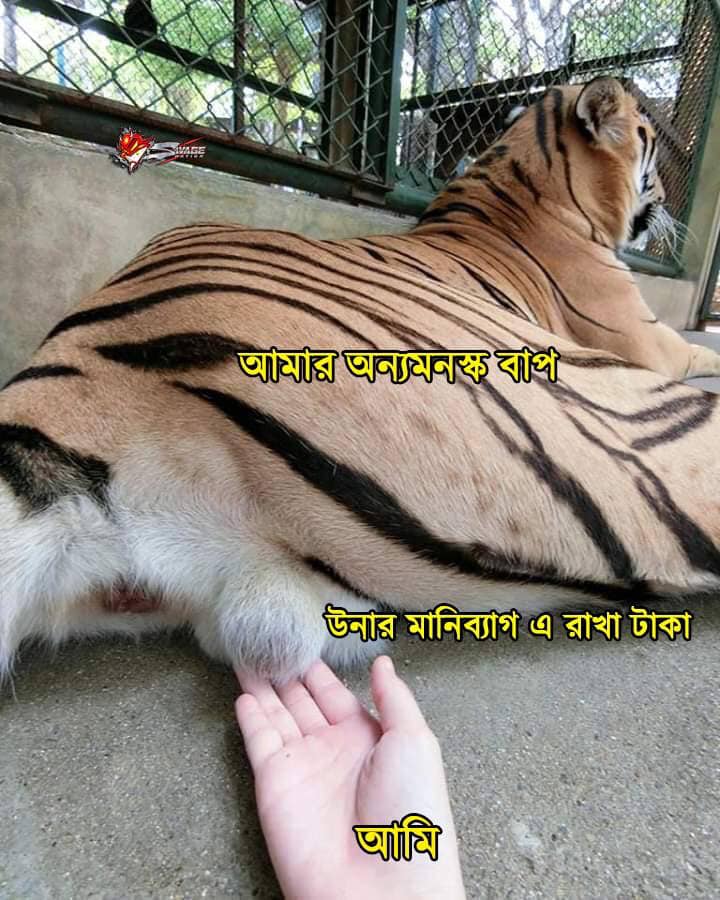
Caption: আমার অন্যমনস্ক বাপ  উনার মানিব্যাগ এ রাখা টাকা   আমি
Label: non-hate